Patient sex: F
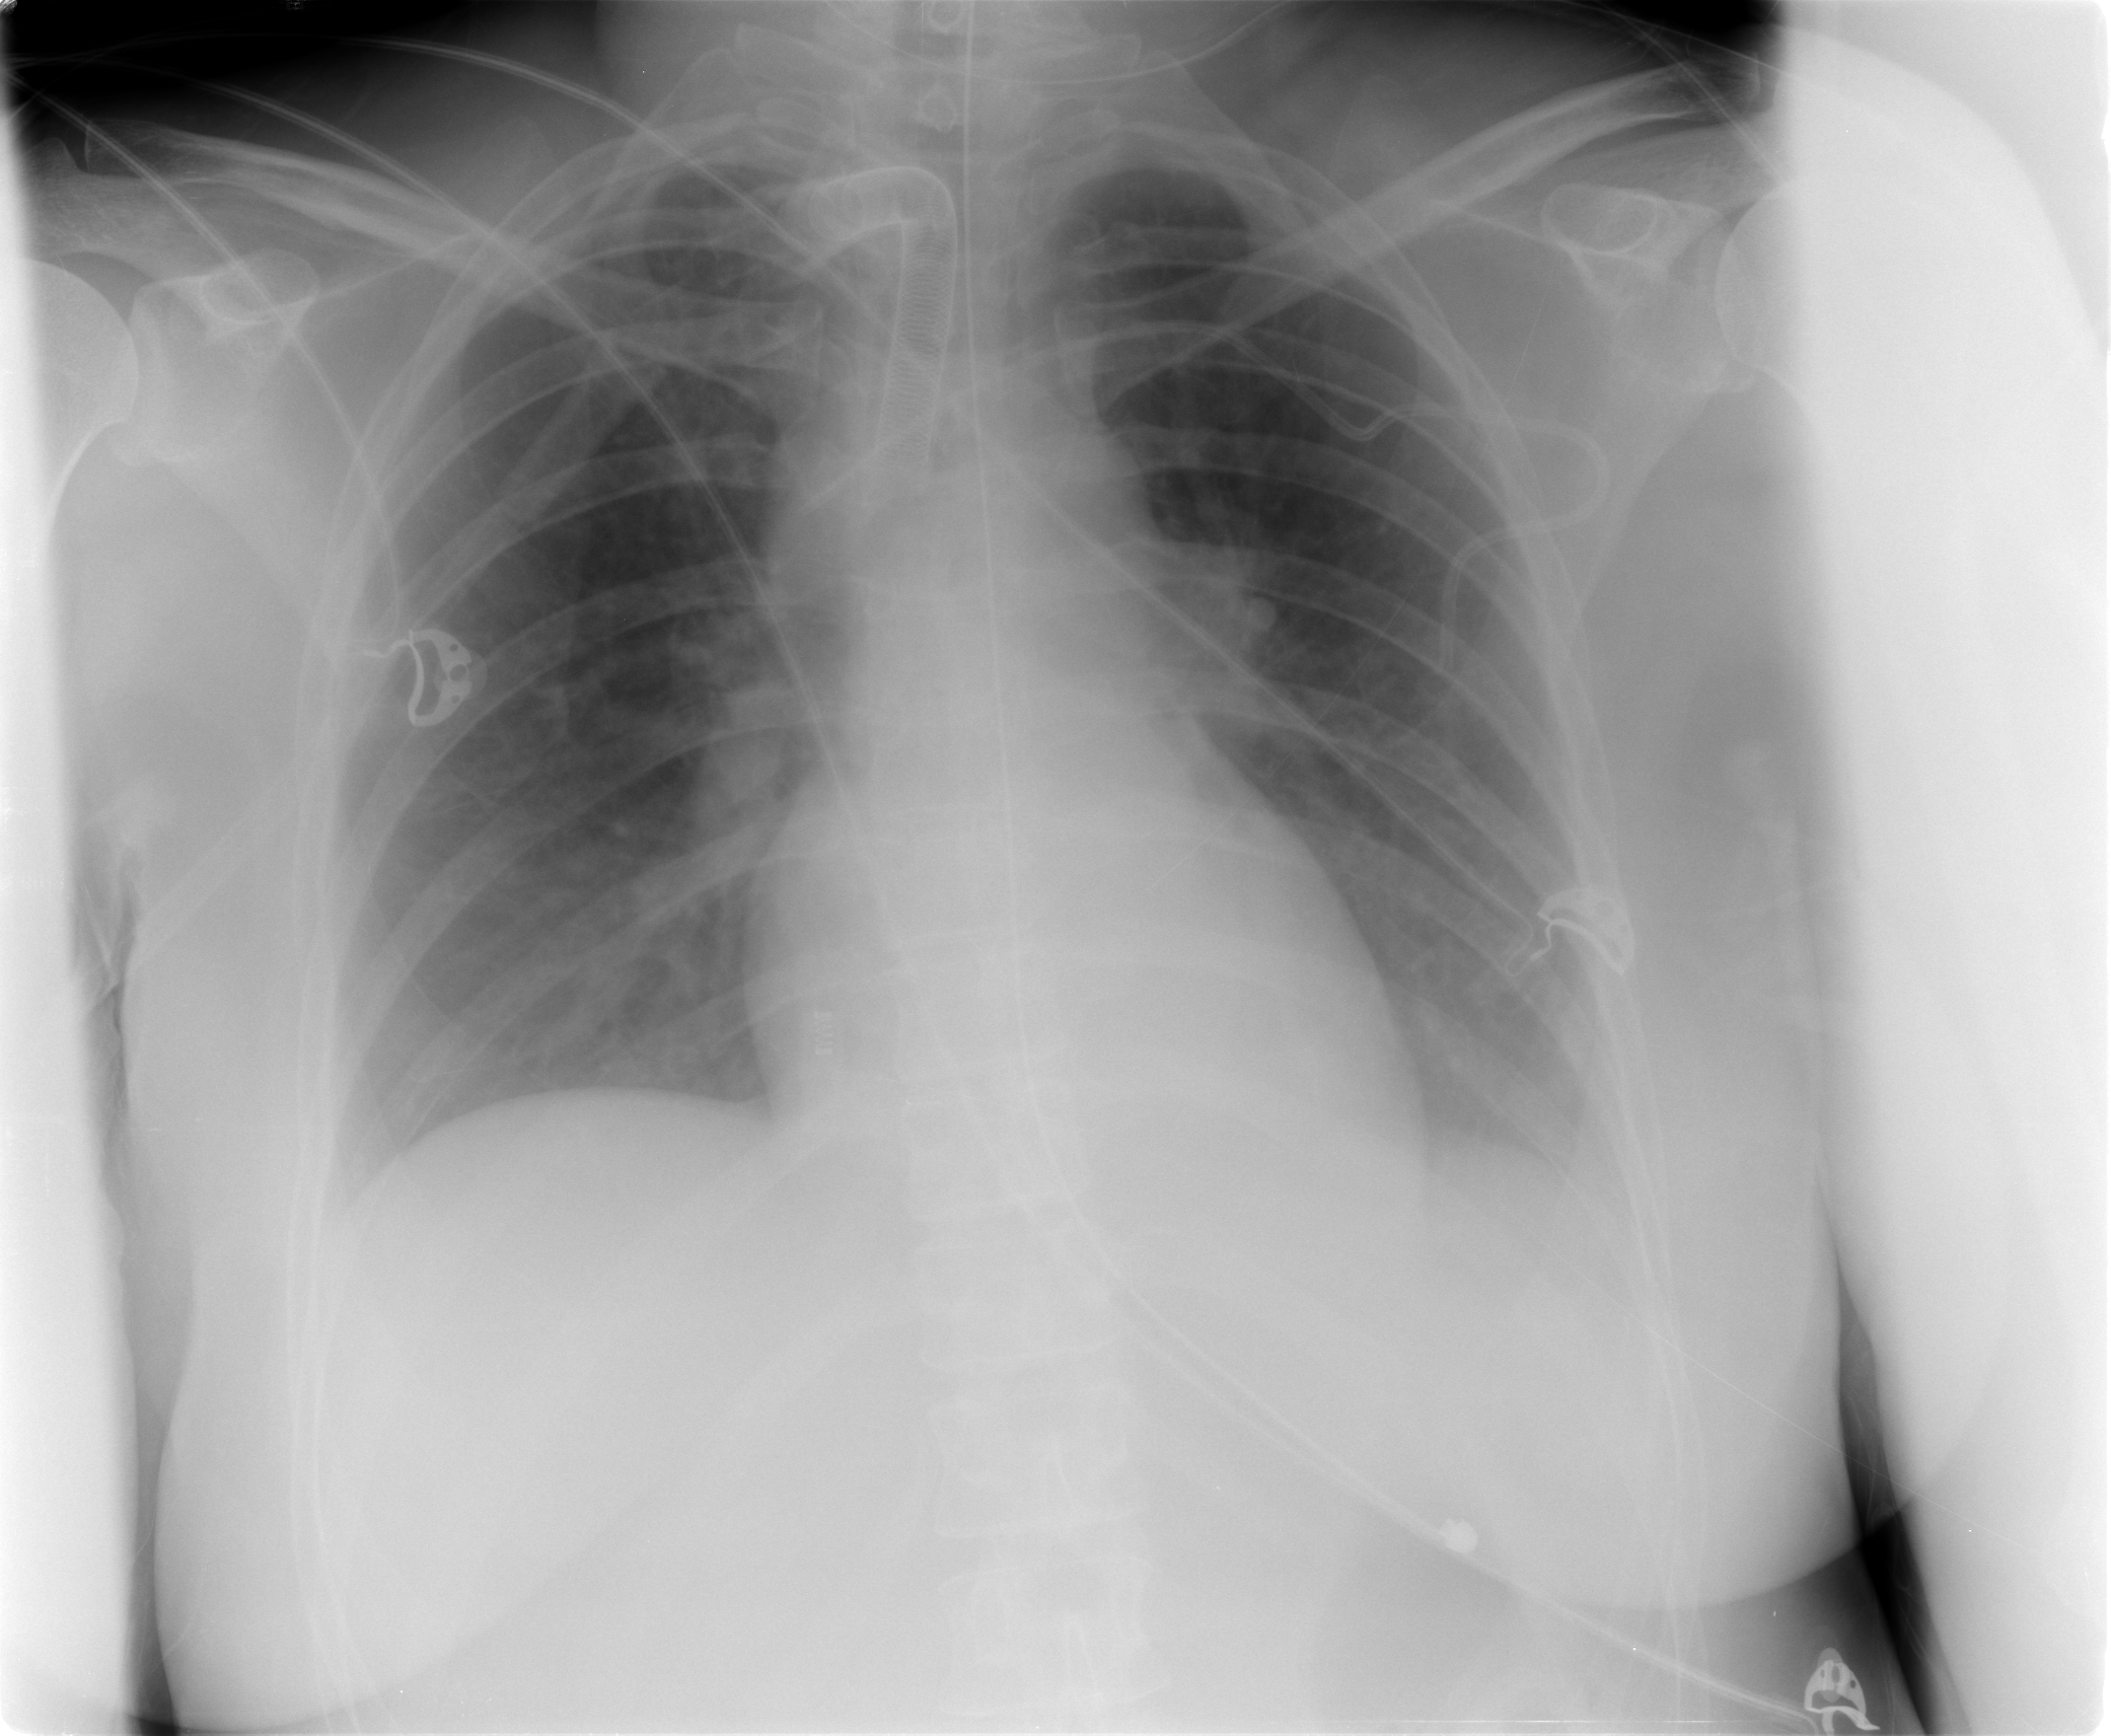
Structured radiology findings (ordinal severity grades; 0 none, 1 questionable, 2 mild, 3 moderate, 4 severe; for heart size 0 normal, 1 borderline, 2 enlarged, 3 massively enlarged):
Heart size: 0
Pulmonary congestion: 0
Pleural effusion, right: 0
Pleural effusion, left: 2
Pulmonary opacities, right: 0
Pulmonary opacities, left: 0
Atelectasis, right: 0
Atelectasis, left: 2